Question: I have a ec2 server running airflow which I have to use a proxy for all external https requests. The following function works with in the dag.
'''
import boto3
from botocore.config import Config
def get_files(**context):
s3 = boto3.client('s3',config=Config(proxies={'https': 'mycorpsproxy.com:3128'}))
s3_bucket = "some_bucket"
paginator = s3.get_paginator("list_objects")
page_iterator = paginator.paginate(
Bucket=s3_bucket, Prefix="folder_like_prefix/"
current_files = []
for page in page_iterator:
if 'Contents' not in page:
continue
for object in page['Contents']:
current_files.append(object['Key'])
return current_files
'''
But I don't want to have to hard code that proxy in every dag. I would like to use a s3 hook but am unable to find what to place in the extra field in airflow connections to make it work.
I have tried a few variations, such as

but get json errors when I run the dag
'''
[2019-11-04 14:08:01,266] {logging_mixin.py:112} INFO - [2019-11-04 14:08:01,266] {connection.py:296} ERROR - Expecting value: line 1 column 1 (char 0)
Traceback (most recent call last):
File "/usr/local/lib/python3.6/dist-packages/airflow/models/connection.py", line 294, in extra_dejson
obj = json.loads(self.extra)
File "/usr/lib/python3.6/json/__init__.py", line 354, in loads
return _default_decoder.decode(s)
File "/usr/lib/python3.6/json/decoder.py", line 339, in decode
obj, end = self.raw_decode(s, idx=_w(s, 0).end())
File "/usr/lib/python3.6/json/decoder.py", line 357, in raw_decode
raise JSONDecodeError("Expecting value", s, err.value) from None
json.decoder.JSONDecodeError: Expecting value: line 1 column 1 (char 0)
[2019-11-04 14:08:01,267] {logging_mixin.py:112} INFO - [2019-11-04 14:08:01,266] {connection.py:297} ERROR - Failed parsing the json for conn_id s3_airflow
'''
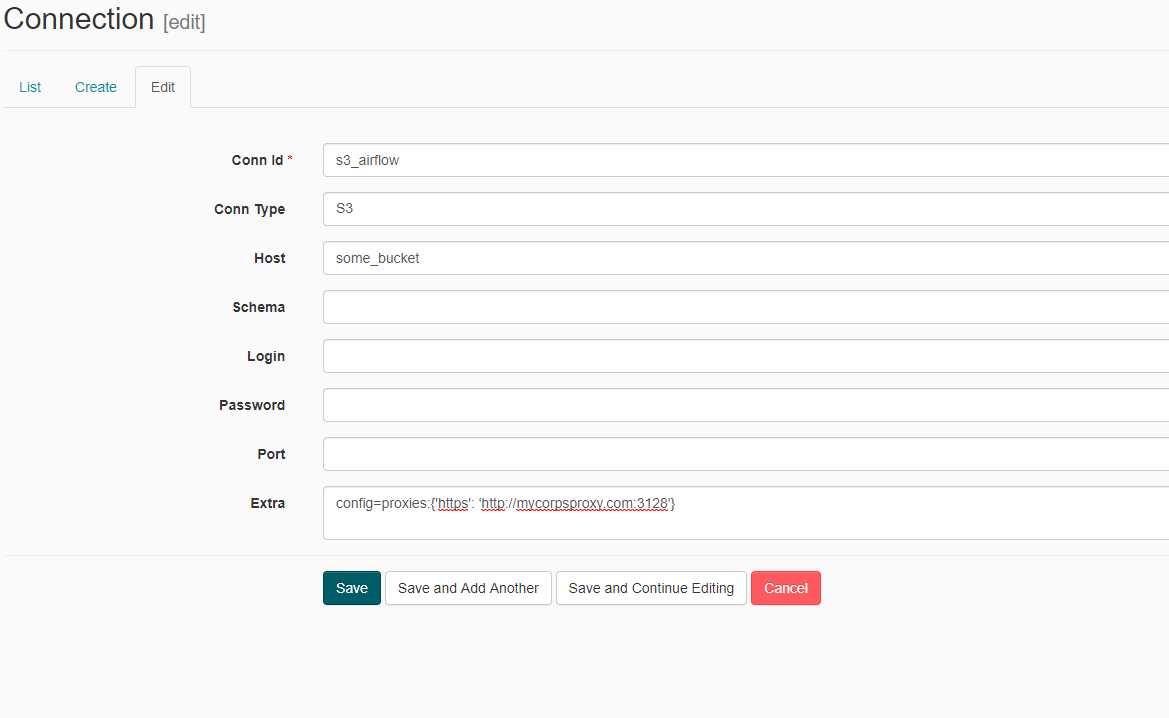
Answer: In the documentation is written:
config_kwargs: Additional kwargs used to construct a botocore.config.Config passed to boto3.client and boto3.resource.
See: <URL>
So you can add extra args in UI like this:
{"host":"https://target:port", "aws_access_key_id":"my_key_id", "aws_secret_access_key": "my_access_key", "config_kwargs": {"proxies":{"http": 'my.insane.proxy:8080', "https": 'my.insane.proxy:8080'}}}